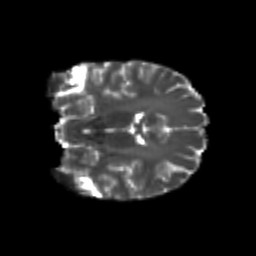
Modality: T2w
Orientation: coronal
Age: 20
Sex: female
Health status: healthy
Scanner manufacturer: philips
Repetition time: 7.39 s
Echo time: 0.08599 s